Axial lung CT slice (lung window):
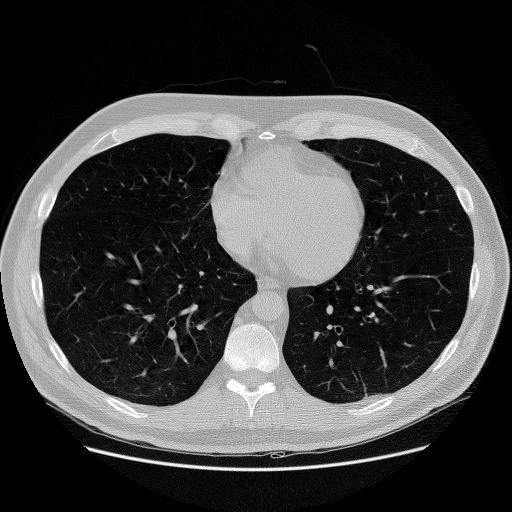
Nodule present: no